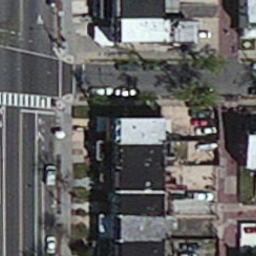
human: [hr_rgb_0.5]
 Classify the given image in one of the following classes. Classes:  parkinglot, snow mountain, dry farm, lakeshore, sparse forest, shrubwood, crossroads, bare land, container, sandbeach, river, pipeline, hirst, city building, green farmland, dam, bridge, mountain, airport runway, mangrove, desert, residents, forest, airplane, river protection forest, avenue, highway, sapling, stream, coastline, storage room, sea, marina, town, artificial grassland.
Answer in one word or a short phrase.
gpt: city building